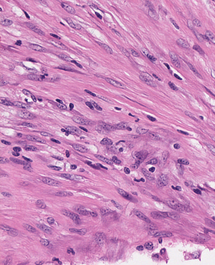
Tumor epithelial tissue: no
Tumor-associated stroma tissue: yes
Normal tissue: no